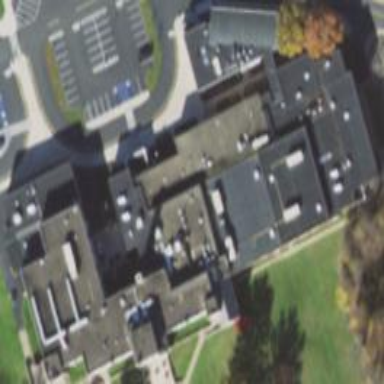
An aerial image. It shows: School building.